Interaction volume radius: 10 \u00c5
Interaction volume height: 25 \u00c5
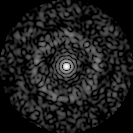
Disorder parameter: 0.8568